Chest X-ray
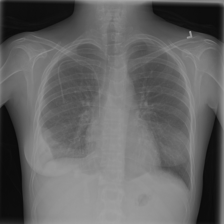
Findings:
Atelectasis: negative
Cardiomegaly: negative
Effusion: positive
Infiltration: positive
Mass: negative
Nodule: negative
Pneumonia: negative
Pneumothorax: negative
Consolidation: negative
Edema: negative
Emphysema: negative
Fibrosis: negative
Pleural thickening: negative
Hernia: negative